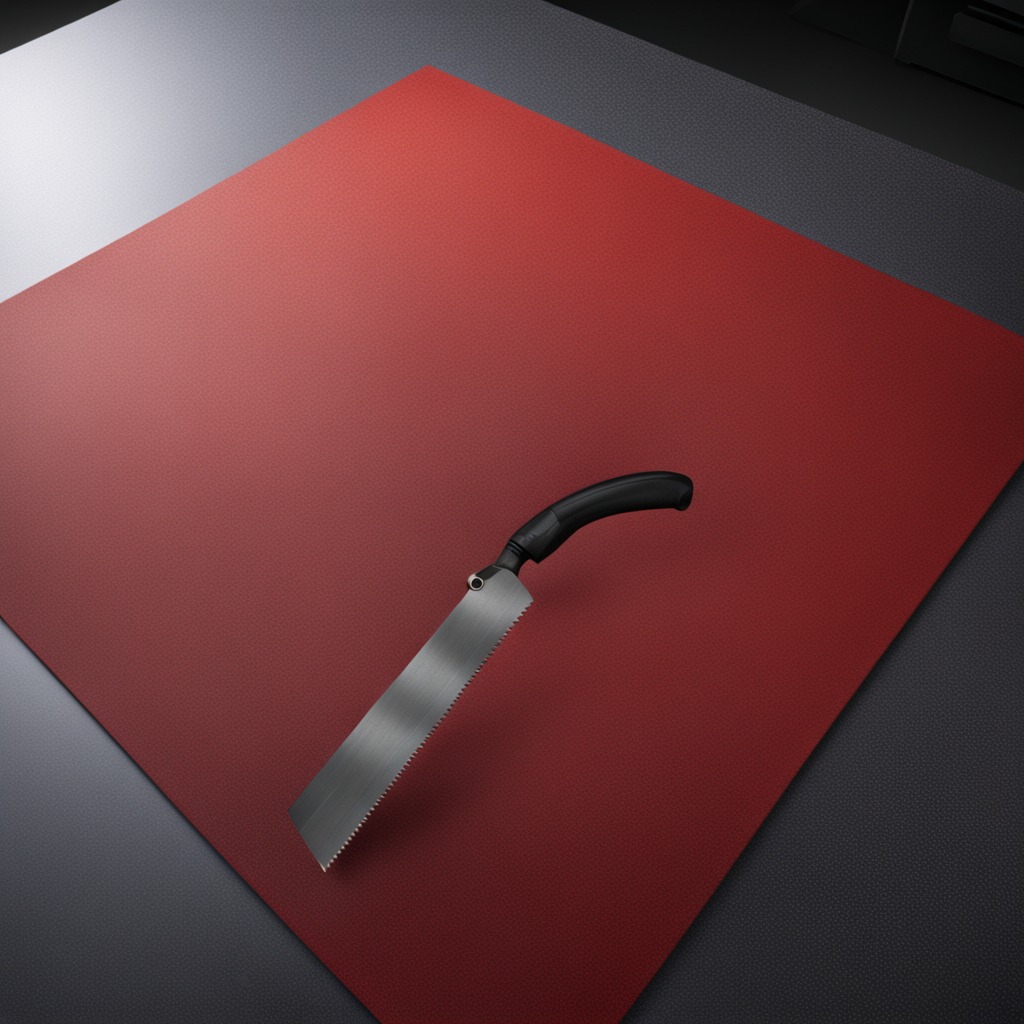
A metal saw is lying on a clean granite tabletop covered with a red rubber mat inside a workshop under bright overhead lighting crisp shadows high clarity worn but beneath the mat